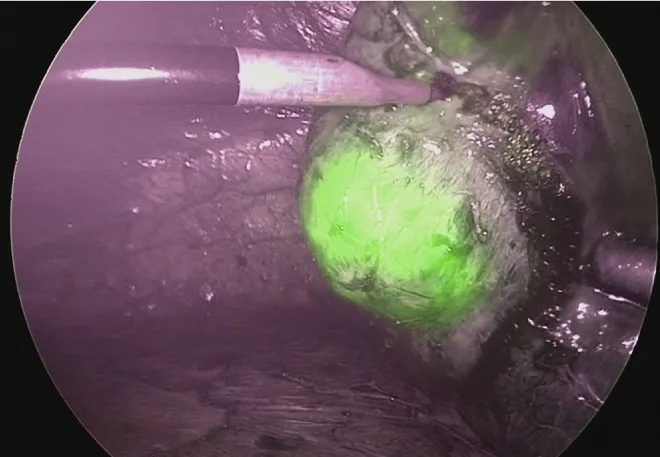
Intraoperative fusion ICG-fluorescence imaging.
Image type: ophthalmic_imaging (ophthalmic_angiography)